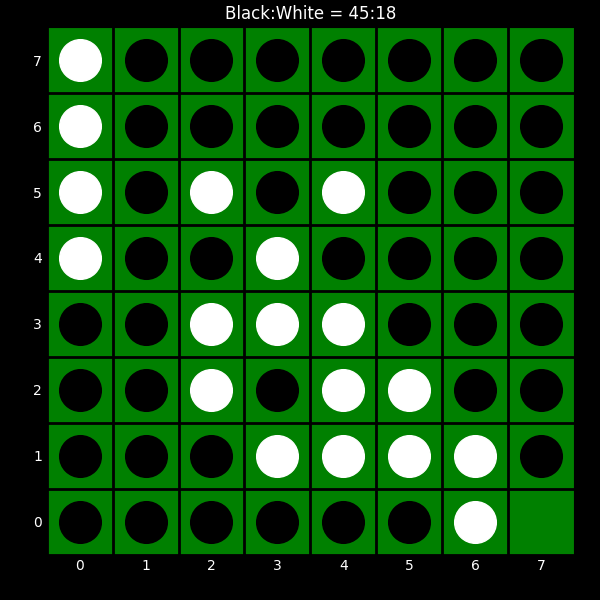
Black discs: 45
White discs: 18